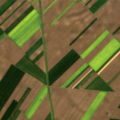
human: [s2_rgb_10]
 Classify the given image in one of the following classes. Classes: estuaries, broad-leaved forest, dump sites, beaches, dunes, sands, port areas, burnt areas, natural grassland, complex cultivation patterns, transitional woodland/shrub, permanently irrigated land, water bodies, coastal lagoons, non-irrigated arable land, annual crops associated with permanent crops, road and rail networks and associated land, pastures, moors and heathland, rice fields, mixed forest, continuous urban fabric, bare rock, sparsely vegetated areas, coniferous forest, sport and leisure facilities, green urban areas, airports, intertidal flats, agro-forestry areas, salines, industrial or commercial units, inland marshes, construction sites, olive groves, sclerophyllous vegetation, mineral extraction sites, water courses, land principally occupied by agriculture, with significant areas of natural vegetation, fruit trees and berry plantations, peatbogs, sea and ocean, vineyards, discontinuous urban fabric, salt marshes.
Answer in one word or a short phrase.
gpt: non-irrigated arable land